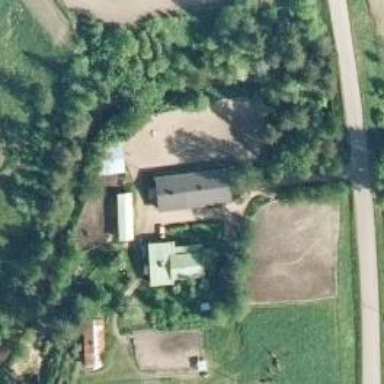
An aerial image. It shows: Farmyard area.